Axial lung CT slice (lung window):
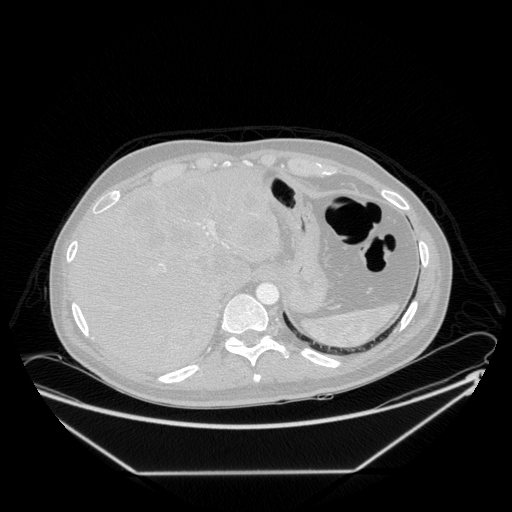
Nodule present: no